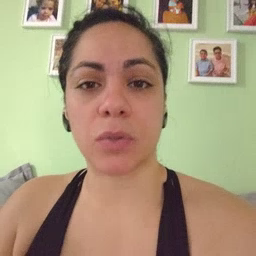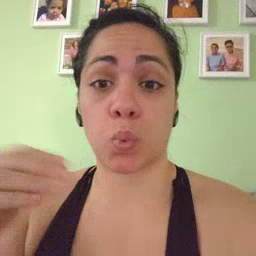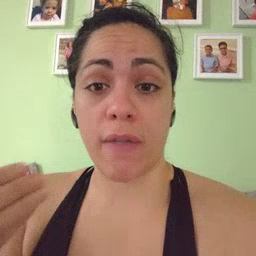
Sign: story